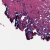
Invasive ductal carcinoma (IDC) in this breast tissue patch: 0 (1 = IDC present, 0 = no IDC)